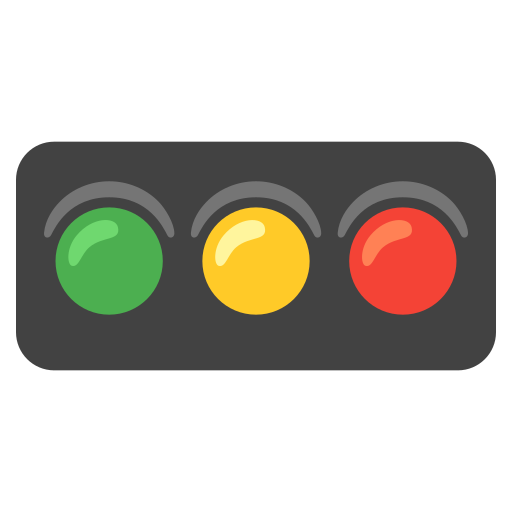
Emoji: 🚥